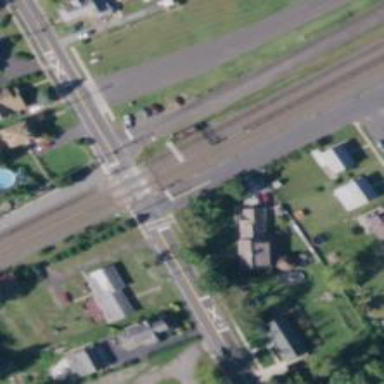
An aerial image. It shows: Railway siding for service.